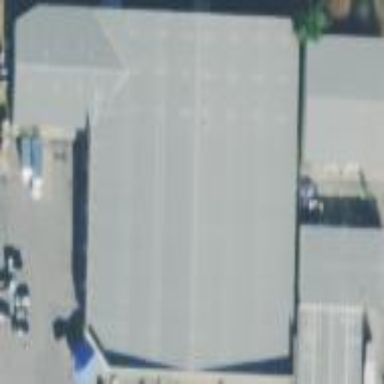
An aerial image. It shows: Building with furniture shop.